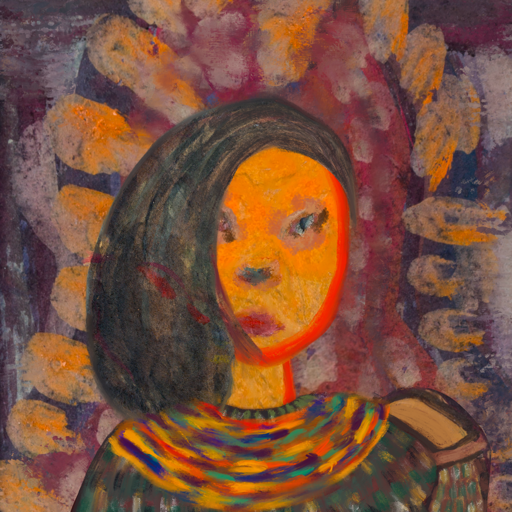
Background: Doll, Head And Neck Front: Sisters, Face Front: Boggyland, Bust: After_Raid, Hair Front: Gypsy_Mother, Head Accessory: Blank, Second Necklace: An_Impression_2, Necklace: Blank, Baby: Blank